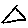
Label: triangle